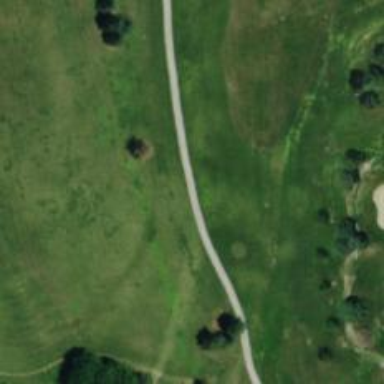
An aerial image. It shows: Service road designated as golf cart path.